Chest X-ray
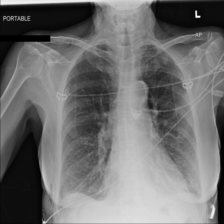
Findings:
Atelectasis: negative
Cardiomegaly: negative
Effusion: positive
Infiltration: positive
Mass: negative
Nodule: negative
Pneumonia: negative
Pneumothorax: negative
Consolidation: negative
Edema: negative
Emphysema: negative
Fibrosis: negative
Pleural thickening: negative
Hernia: negative